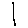
Label: line